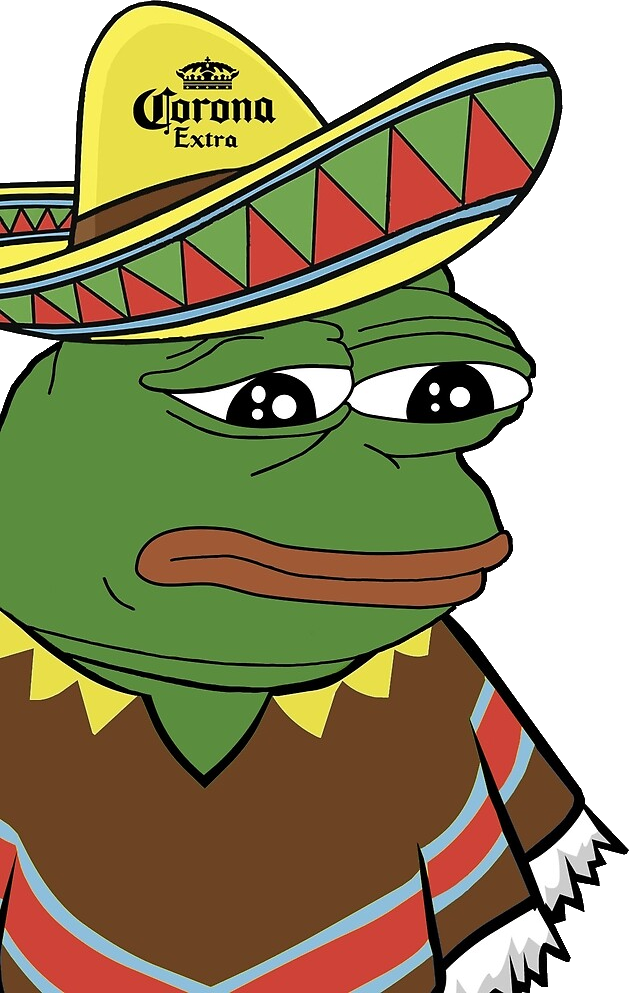
Label: 5_Pepe